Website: ulta-beauty
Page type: address-validator
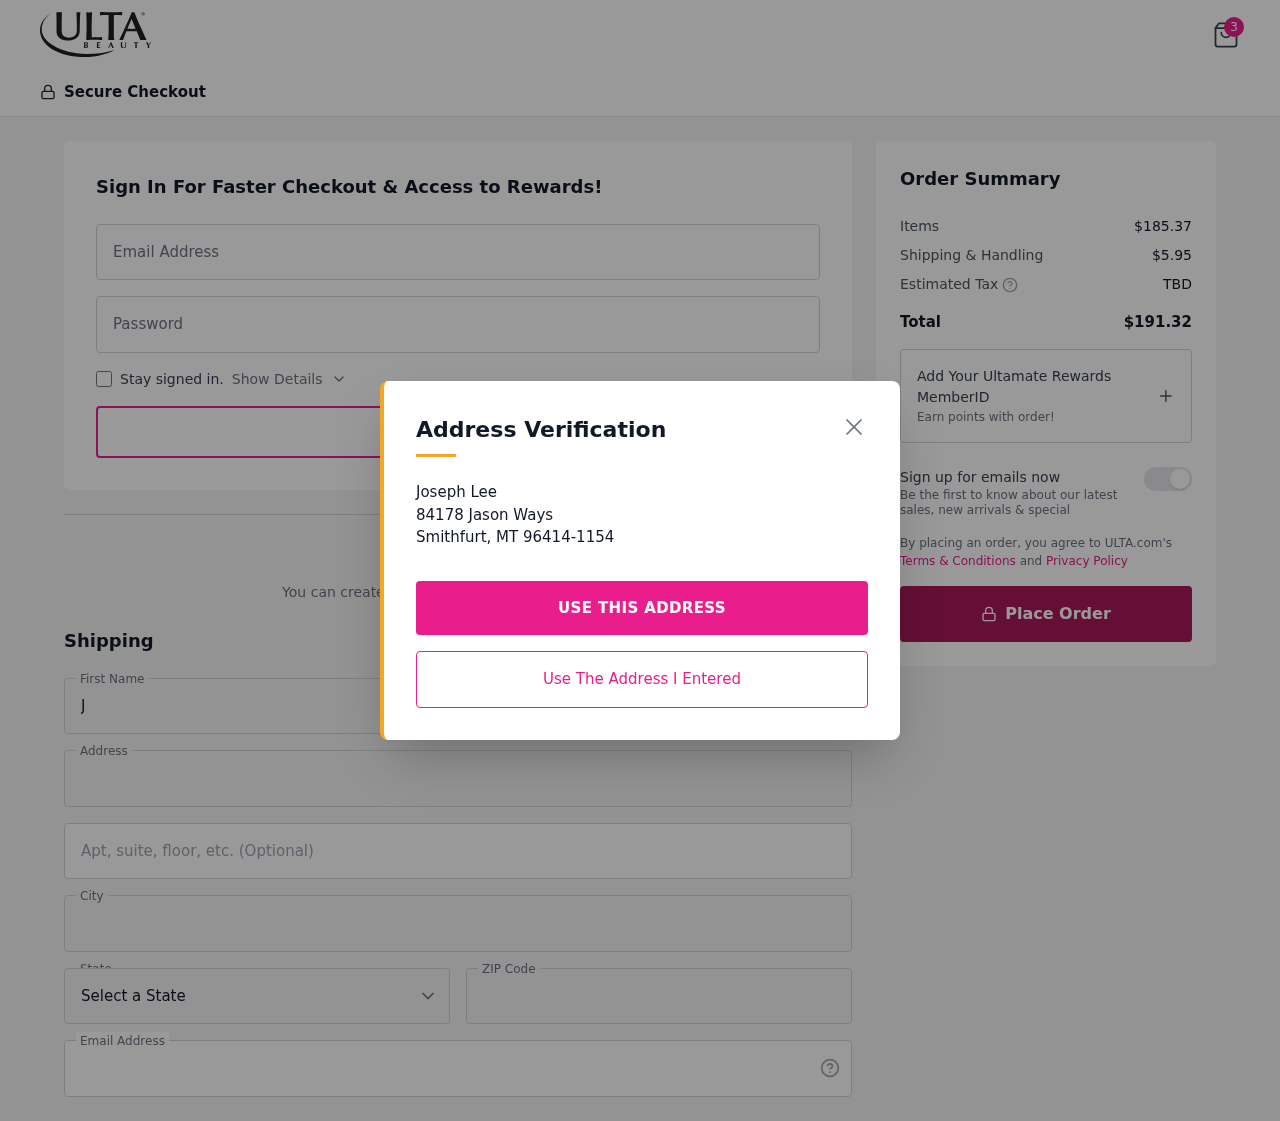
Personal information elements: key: PII_CITY
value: Smithfurt
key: PII_EMAIL
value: jlee@yahoo.com
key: PII_FIRSTNAME
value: Joseph
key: PII_LASTNAME
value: Lee
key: PII_POSTCODE
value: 96414
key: PII_STATE_ABBR
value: MT
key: PII_STREET
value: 84178 Jason Ways
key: PII_STREET2
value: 84178 Jason Ways
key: PII_STREET2
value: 6093 Hudson Centers
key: PII_FULLNAME2
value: Joseph Lee
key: PII_CITY2
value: Smithfurt
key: PII_STATE_ABBR2
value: MT
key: PII_POSTCODE_FULL
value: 96414
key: PII_POSTCODE_EXT
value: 1154
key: PII_POSTCODE_NUMERIC
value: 96414
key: PII_POSTCODE_EXT_NUMERIC
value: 1154
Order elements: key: ORDER_NUM_ITEMS
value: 3
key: ORDER_SUBTOTAL
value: $185.37
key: ORDER_SHIPPING_COST
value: $5.95
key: ORDER_TOTAL
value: $191.32